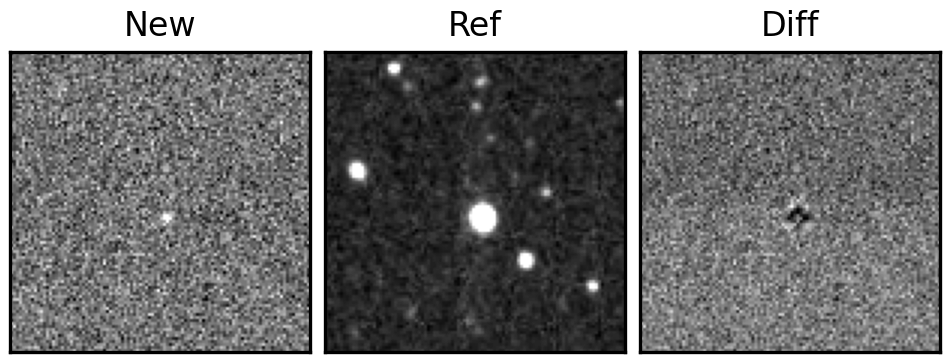
Label: bogus